Question: I'd like design a chart and set the colors
from a single exemplar. Same way as in Excel's:

Is there some sort of a formula or algorithm to
generate the next shade of color from a given
shade or color?
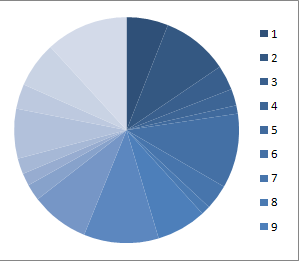
Answer: That looks to me like they just took the same hue (basic color) and turned the brightness up and down. That can be done easily enough with a HSL or HSV transformations. Check Wikipedia for HSL and HSV color spaces to get some understanding of the theory involved.
Basic idea: Computers represent color with a mixture of red intensity, green intensity and blue intensity, called RGB, because that's the way the screen displays color. HSL (Hue, Saturation, Lightness) and HSV (Hue, Saturation, Value) are two alternative models for representing color that are more intuitive and closer to the way human beings tend to think about how colors look.
Hue is the basic color, represented (more or less) as an angle on a color wheel. Saturation is a linear value, from 0 (gray) to 255 (bright, vibrant color). And Lightness/Value represent brightness, from 0 (black) to 100 (white).
The algorithms to transform from RGB -> HSL and HSL -> RGB (or HSV instead of HSL) are pretty straightforward. Try transforming your color to HS*, adjusting the brightness, and transforming back. By taking several different brightness values from low to high, and arranging them as wedges in a pie chart, you can duplicate that picture pretty easily.